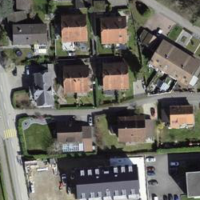
EUNIS habitat code: 54
Species observed at this site:
Milvus milvus